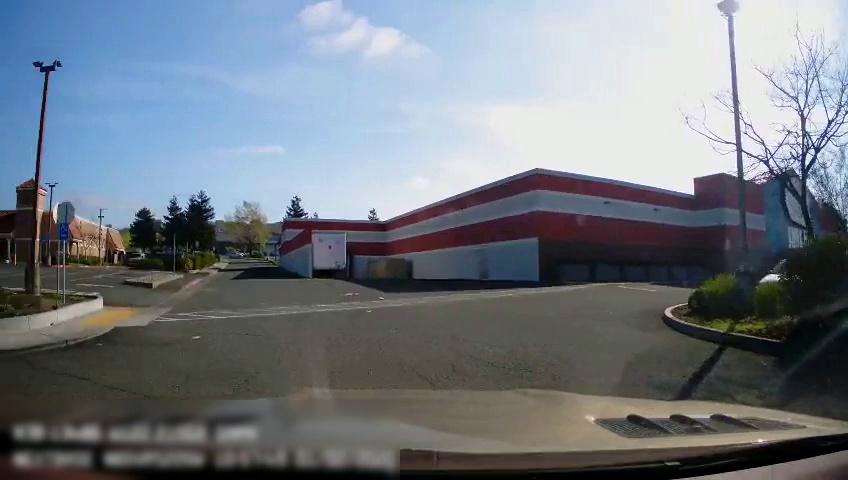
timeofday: Day
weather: Sunny
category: Drivable Space
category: Vehicles | SUV
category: Traffic | Signs